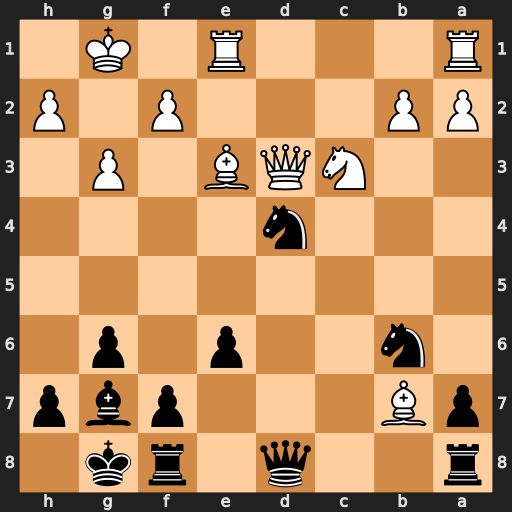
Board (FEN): r2q1rk1/pB3pbp/1n2p1p1/8/3n4/2NQB1P1/PP3P1P/R3R1K1
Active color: b
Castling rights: -
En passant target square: -
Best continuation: Nf3+ Bxf3 Qxd3